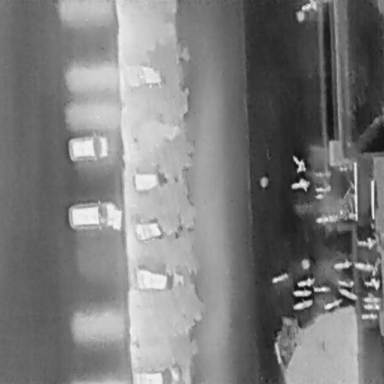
There are seven Cars in the infrared image.